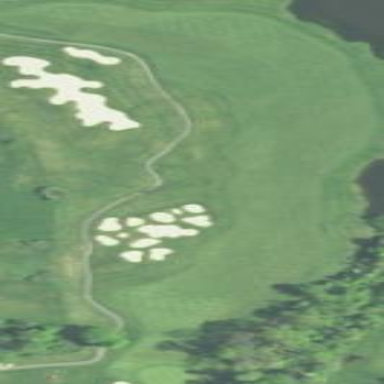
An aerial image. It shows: Golf fairway in the image.